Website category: auto
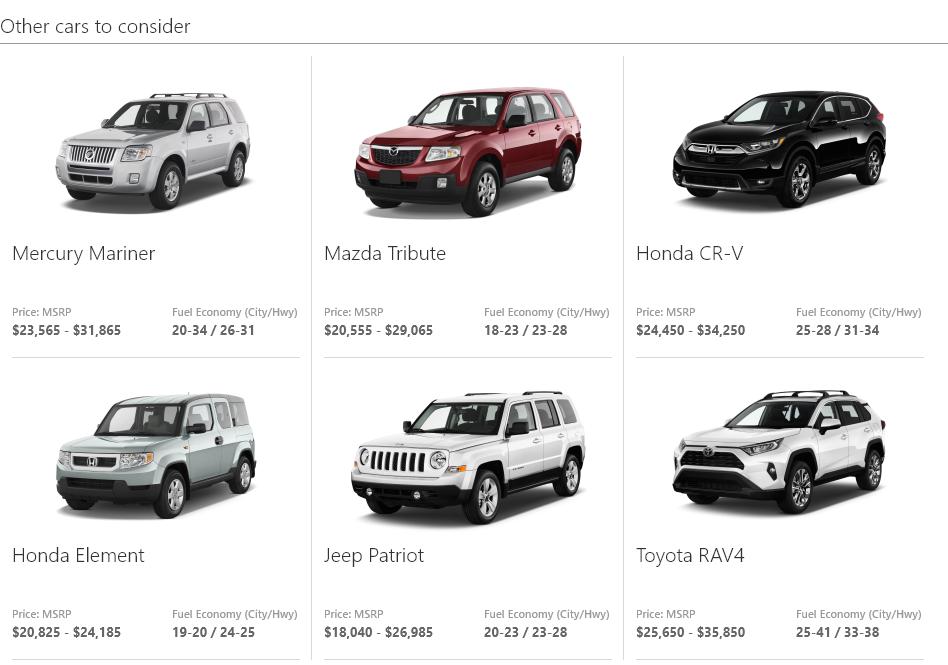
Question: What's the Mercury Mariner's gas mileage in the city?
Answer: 20-34

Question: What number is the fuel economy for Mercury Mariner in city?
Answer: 20-34

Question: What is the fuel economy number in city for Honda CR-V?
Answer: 25-28

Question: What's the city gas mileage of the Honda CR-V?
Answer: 25-28

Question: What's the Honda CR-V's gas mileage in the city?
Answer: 25-28

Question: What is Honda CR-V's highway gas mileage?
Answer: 31-34

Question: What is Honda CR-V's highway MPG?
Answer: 31-34

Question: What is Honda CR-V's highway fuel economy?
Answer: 31-34

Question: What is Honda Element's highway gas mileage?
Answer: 24-25

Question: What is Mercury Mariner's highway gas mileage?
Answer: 26-31

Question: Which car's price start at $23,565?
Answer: Mercury Mariner

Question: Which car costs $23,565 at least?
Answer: Mercury Mariner

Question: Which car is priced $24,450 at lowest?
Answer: Honda CR-V

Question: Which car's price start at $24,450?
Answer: Honda CR-V

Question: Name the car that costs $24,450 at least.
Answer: Honda CR-V

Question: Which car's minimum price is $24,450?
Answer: Honda CR-V

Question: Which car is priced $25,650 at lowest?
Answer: Toyota RAV4

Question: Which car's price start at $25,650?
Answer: Toyota RAV4

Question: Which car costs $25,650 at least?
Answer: Toyota RAV4

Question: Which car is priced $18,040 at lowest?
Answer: Jeep Patriot

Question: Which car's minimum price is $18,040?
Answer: Jeep Patriot

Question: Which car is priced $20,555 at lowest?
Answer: Mazda Tribute

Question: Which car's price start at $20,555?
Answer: Mazda Tribute

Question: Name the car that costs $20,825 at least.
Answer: Honda Element

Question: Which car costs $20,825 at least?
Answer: Honda Element

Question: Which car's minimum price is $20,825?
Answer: Honda Element

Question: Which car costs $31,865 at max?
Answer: Mercury Mariner

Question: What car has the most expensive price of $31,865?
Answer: Mercury Mariner

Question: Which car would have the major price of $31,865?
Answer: Mercury Mariner

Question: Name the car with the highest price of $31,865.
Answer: Mercury Mariner

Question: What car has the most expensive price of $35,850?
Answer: Toyota RAV4

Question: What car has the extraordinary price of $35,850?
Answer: Toyota RAV4

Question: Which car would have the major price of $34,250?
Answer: Honda CR-V

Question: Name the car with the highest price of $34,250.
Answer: Honda CR-V

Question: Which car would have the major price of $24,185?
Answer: Honda Element

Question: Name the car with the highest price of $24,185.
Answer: Honda Element

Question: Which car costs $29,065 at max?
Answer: Mazda Tribute

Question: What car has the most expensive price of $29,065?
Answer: Mazda Tribute

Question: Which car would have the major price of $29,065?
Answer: Mazda Tribute

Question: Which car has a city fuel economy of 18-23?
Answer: Mazda Tribute

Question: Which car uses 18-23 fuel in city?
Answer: Mazda Tribute

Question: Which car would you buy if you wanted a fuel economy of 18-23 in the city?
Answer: Mazda Tribute

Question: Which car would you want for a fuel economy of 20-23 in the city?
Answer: Jeep Patriot

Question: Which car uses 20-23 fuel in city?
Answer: Jeep Patriot

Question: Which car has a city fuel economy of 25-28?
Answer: Honda CR-V

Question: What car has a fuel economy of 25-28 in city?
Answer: Honda CR-V

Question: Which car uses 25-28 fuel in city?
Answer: Honda CR-V

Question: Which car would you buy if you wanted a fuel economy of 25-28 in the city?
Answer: Honda CR-V

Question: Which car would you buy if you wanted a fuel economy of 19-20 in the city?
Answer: Honda Element

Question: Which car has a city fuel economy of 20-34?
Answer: Mercury Mariner

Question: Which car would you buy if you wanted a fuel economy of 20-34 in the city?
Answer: Mercury Mariner

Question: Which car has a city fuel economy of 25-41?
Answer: Toyota RAV4

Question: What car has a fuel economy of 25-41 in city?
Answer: Toyota RAV4

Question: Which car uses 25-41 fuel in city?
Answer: Toyota RAV4

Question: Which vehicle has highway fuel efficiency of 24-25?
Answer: Honda Element

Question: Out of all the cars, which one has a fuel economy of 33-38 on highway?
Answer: Toyota RAV4

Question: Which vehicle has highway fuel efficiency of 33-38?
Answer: Toyota RAV4

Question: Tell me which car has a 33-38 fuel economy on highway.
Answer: Toyota RAV4

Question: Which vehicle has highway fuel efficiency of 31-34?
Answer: Honda CR-V

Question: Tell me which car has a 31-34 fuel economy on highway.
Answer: Honda CR-V

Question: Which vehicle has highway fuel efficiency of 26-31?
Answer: Mercury Mariner

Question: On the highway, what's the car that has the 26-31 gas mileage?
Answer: Mercury Mariner

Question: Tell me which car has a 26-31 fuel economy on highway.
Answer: Mercury Mariner